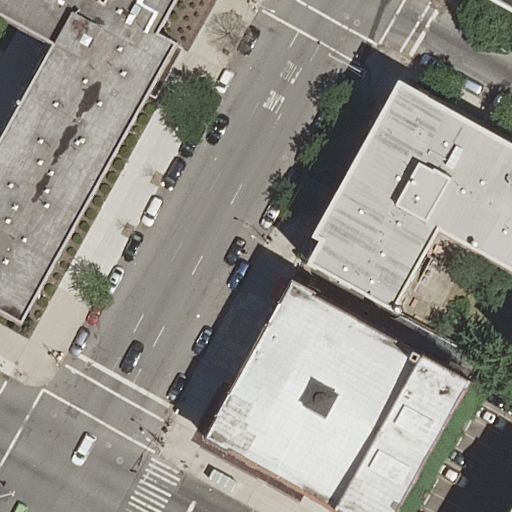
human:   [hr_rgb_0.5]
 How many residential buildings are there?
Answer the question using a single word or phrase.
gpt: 5

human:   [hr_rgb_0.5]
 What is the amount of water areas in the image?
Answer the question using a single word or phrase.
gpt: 0

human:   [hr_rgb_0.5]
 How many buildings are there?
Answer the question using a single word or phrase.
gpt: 5

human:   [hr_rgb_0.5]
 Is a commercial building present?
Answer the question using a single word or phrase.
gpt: no

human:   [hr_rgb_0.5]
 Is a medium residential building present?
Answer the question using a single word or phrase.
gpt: yes

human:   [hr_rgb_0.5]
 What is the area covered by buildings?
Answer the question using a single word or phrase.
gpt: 1964m2

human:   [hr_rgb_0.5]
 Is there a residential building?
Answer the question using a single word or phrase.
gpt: yes

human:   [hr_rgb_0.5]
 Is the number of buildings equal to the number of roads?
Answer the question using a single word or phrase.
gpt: yes

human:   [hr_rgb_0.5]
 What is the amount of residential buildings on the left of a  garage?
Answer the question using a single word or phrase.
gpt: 0

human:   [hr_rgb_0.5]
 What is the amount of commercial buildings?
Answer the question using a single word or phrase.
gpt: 0

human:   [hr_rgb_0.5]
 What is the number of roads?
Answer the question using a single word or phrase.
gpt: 5

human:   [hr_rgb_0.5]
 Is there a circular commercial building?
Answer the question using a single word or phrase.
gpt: no

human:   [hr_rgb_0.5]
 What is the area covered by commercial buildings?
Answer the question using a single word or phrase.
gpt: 0m2

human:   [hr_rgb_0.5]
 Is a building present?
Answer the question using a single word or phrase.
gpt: yes

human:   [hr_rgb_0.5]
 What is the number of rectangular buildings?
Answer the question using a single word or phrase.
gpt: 3

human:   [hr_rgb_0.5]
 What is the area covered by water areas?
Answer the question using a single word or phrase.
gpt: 0m2

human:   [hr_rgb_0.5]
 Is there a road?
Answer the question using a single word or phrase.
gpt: yes

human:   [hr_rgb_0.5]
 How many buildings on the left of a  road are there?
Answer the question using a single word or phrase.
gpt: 2

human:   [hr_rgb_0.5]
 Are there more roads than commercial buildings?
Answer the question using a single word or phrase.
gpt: yes

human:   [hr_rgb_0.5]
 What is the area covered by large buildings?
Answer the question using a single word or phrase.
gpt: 1385m2

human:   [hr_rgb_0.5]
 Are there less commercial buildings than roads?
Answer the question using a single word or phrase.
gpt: yes

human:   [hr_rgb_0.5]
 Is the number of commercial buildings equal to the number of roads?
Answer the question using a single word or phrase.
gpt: no

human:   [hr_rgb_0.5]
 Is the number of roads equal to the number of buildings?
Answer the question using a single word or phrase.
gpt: yes

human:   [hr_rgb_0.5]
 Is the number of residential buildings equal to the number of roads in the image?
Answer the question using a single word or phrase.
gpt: yes

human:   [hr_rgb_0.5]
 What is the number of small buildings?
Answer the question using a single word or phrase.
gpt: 2

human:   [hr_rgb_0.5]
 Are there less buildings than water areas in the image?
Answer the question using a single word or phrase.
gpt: no

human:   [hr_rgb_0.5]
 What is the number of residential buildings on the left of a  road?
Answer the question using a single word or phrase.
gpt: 2

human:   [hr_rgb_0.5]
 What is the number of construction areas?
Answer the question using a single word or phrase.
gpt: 0

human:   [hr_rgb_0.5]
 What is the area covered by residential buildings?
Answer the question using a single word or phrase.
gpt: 1964m2

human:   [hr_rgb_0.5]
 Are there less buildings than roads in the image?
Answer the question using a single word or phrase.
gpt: no

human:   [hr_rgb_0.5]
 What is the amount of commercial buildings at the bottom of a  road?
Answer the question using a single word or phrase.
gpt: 0

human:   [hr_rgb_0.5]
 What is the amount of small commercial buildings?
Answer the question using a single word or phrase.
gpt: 0

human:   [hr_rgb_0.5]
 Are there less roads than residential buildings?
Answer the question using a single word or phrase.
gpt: no

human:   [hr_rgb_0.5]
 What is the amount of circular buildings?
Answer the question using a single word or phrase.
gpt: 0

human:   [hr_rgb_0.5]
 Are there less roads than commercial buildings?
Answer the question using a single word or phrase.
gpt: no

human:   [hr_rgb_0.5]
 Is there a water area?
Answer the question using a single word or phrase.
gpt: no

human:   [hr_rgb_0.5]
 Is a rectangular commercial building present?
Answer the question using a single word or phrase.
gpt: no

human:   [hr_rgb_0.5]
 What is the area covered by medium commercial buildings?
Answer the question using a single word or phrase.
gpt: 0m2

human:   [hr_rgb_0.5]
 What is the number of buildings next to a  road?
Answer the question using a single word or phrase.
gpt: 5

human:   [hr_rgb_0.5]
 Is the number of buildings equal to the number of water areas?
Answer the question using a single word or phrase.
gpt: no

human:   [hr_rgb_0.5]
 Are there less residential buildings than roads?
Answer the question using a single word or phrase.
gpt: no

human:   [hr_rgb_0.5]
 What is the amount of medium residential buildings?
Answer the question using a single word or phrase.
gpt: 2

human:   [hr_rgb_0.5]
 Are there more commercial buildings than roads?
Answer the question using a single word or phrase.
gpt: no

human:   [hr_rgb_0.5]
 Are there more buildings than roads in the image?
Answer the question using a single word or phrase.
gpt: no

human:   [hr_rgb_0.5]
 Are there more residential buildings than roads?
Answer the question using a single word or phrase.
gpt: no

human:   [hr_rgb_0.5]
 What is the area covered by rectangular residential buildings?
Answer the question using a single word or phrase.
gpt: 1471m2

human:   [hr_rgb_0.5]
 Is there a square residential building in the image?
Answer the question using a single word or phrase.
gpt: no

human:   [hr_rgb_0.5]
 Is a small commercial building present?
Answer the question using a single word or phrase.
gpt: no

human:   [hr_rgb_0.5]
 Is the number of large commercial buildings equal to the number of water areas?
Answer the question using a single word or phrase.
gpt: yes

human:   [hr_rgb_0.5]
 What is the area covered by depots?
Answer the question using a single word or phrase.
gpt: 0m2

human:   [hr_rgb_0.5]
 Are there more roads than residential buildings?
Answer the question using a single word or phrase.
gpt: no

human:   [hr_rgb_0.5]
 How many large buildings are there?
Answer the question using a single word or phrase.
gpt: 1

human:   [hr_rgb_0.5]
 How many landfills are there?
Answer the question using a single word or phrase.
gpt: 0

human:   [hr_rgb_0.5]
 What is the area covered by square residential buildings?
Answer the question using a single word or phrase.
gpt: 0m2

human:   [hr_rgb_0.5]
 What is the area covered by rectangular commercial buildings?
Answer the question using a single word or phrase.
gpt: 0m2

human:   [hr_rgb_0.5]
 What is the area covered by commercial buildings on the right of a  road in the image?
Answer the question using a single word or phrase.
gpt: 0m2

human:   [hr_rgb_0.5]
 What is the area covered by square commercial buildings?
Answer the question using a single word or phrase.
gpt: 0m2

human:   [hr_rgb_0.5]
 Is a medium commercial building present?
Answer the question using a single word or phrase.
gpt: no

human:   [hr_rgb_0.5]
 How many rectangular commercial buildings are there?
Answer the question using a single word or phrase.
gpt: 0

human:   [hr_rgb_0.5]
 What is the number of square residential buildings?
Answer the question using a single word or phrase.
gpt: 0

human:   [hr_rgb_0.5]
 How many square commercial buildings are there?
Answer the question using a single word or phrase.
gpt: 0

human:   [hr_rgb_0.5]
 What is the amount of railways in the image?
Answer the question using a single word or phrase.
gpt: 0

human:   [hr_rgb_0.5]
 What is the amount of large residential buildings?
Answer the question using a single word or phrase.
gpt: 1

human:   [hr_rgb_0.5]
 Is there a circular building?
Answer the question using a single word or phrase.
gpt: no